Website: home-depot
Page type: store-pickup
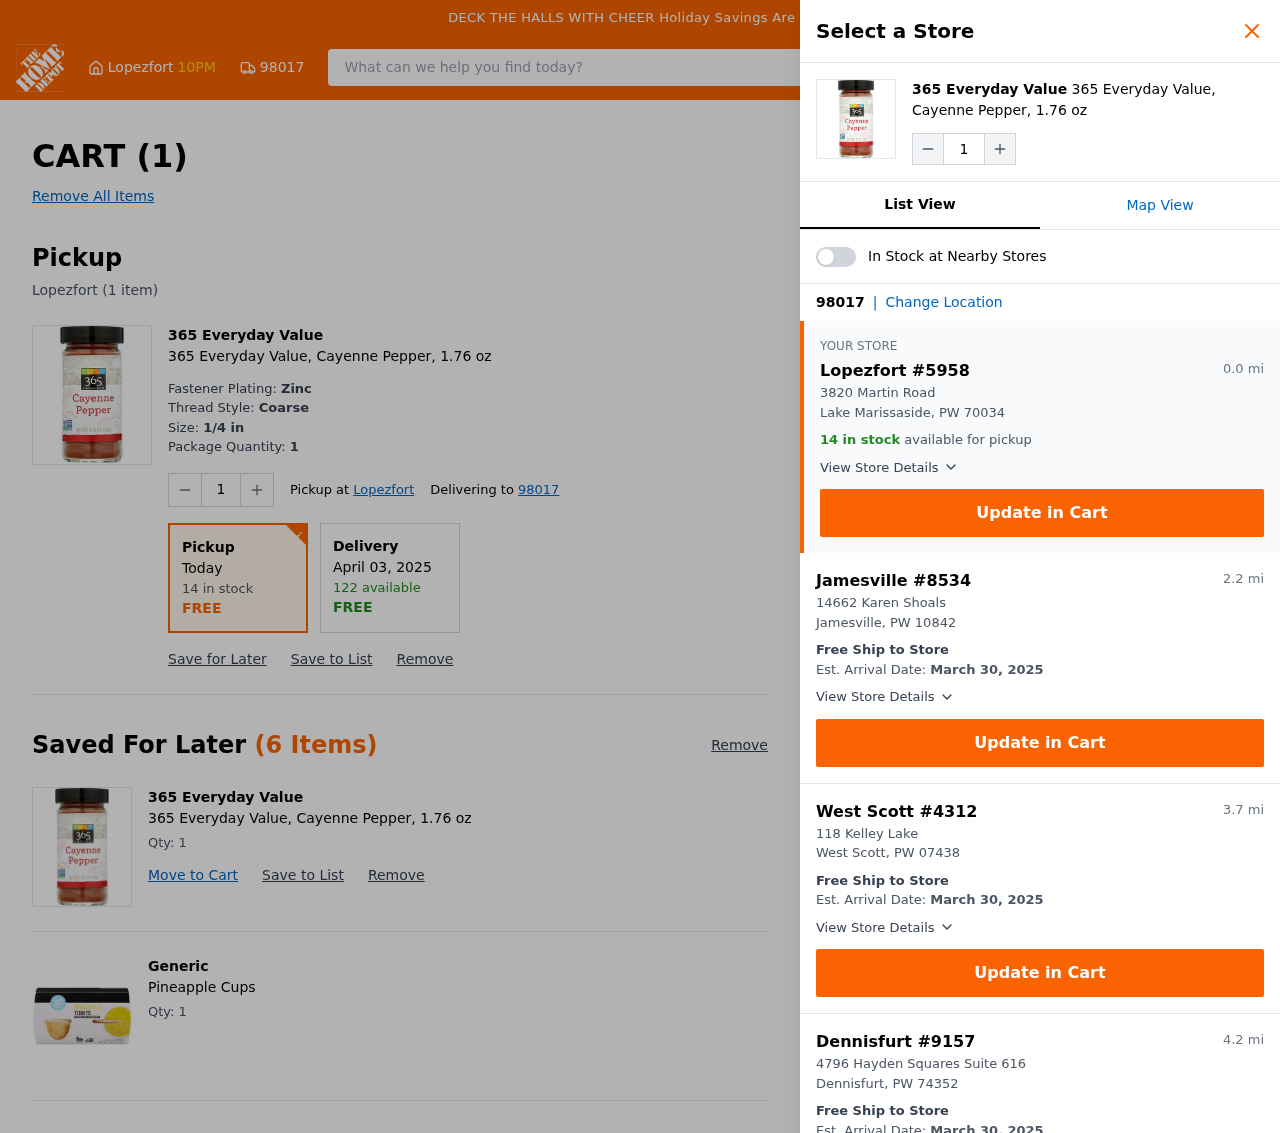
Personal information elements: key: PII_CITY
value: Lopezfort
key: PII_LOCATION1_CITY_STATE_ZIP
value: Lake Marissaside, PW 70034
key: PII_LOCATION1_STREET
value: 3820 Martin Road
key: PII_LOCATION2_CITY
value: Jamesville
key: PII_LOCATION2_CITY_STATE_ZIP
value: Jamesville, PW 10842
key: PII_LOCATION2_STREET
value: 14662 Karen Shoals
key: PII_LOCATION3_CITY
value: West Scott
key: PII_LOCATION3_CITY_STATE_ZIP
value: West Scott, PW 07438
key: PII_LOCATION3_STREET
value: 118 Kelley Lake
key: PII_LOCATION4_CITY
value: Dennisfurt
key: PII_LOCATION4_CITY_STATE_ZIP
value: Dennisfurt, PW 74352
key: PII_LOCATION4_STREET
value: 4796 Hayden Squares Suite 616
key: PII_POSTCODE
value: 98017
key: PII_POSTCODE2
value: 98017
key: PII_POSTCODE_FULL
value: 98017
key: PII_POSTCODE_NUMERIC
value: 98017
Product elements: key: PRODUCT1_BRAND
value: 365 Everyday Value
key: PRODUCT1_NAME
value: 365 Everyday Value, Cayenne Pepper, 1.76 oz
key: PRODUCT2_BRAND
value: Generic
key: PRODUCT2_NAME
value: Pineapple Cups
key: PRODUCT1_BRAND2
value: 365 Everyday Value
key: PRODUCT1_NAME2
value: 365 Everyday Value, Cayenne Pepper, 1.76 oz
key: PRODUCT1_BRAND3
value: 365 Everyday Value
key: PRODUCT1_NAME3
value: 365 Everyday Value, Cayenne Pepper, 1.76 oz
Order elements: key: ORDER_NUM_ITEMS
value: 1
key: ORDER_NUM_ITEMS2
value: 1
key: ORDER_ITEM_QTY
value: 1
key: ORDER_DATE
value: Today
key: ORDER_DELIVERY_DATE
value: April 03, 2025
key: ORDER_SHIPPING_DATE
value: March 30, 2025
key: ORDER_SHIPPING_DATE2
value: March 30, 2025
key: ORDER_SHIPPING_DATE3
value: March 30, 2025
Search elements: key: HEADER_SEARCH
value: What can we help you find today?
Other elements: key: SAVED_ITEM1_QTY
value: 1
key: SAVED_ITEM2_QTY
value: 1